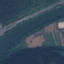
Land use / land cover: River